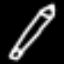
Label: pencil